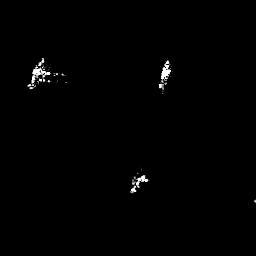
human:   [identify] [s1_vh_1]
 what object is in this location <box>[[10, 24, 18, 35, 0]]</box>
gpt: <ref>1 medium ship at the left</ref>

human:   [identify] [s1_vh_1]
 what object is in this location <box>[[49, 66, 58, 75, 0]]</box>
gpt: <ref>1 medium ship at the bottom</ref>

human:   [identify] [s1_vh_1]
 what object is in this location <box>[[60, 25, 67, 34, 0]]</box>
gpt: <ref>1 small ship at the top</ref>